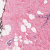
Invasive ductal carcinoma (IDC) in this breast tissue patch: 0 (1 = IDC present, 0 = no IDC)